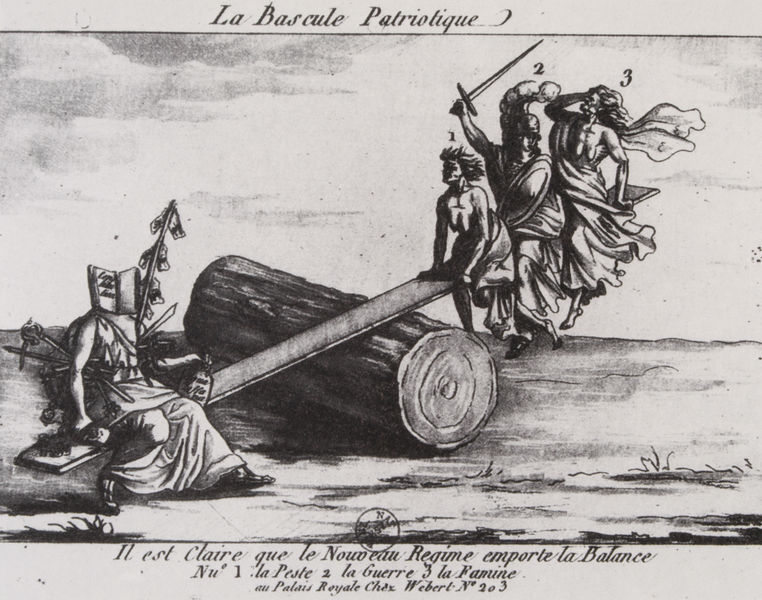
Titel: Die Verfassung besiegt Pest, Hunger und Krieg
Künstler: Michel Webert
Standort: Paris
Institution: Bibliothèque Nationale.
Schlagwörter: akt, baum, nackt, schatten, umhang, weiß, frauen, menschen, sitzen, brust, frankreich, frau, holz, licht, schwarz, skizze, zeichnung, gras, tuch, wiese, falten, tod, tot, baumstamm, erde, feld, gräser, horizont, stamm, wind, gewand, reich, adel, drei, gewänder, personen, england, sack, federbusch, brüste, schrift, fahnen, fahne, schwer, grafik, graphik, linien, rand, figuren, französisch, krieg, wild, karikatur, weib, inschrift, zahlen, ziffern, schaukel, sandalen, penis, schild, waage, wage, buch, kohle, draußen, brett, druck, schwarz-weiß, schraffur, radierung, stich, seite, illustration, karrikatur, revolution, schwert, schwerter, säbel, text, waffen, schriften, stempel, degen, helm, allegorie, ritter, neu, buchdruck, gerechtigkeit, säge, werkzeug, freiheit, teufel, hunger, rinde, krieger, nummern, emblem, französische revolution, ungleichheit, nation, patriotismus, balance, latein, beschriftet, stick, regierung, gleichgewicht, scheit, baumm, sprache, ikonografie, pest, wippe, balanceakt, frankreic, marianne, jahresringe, patriotisch, regime, ungleichgewicht, lexika, baumstam, holzstamm, bascule, buchkopf, claire, famine, franzöisch, frenzösiche, gewichtsverteilung, guerre, nouveau regime, nummerierungen, 3, 2, 1, patriotiqur, patriotique, enwild, schweirt